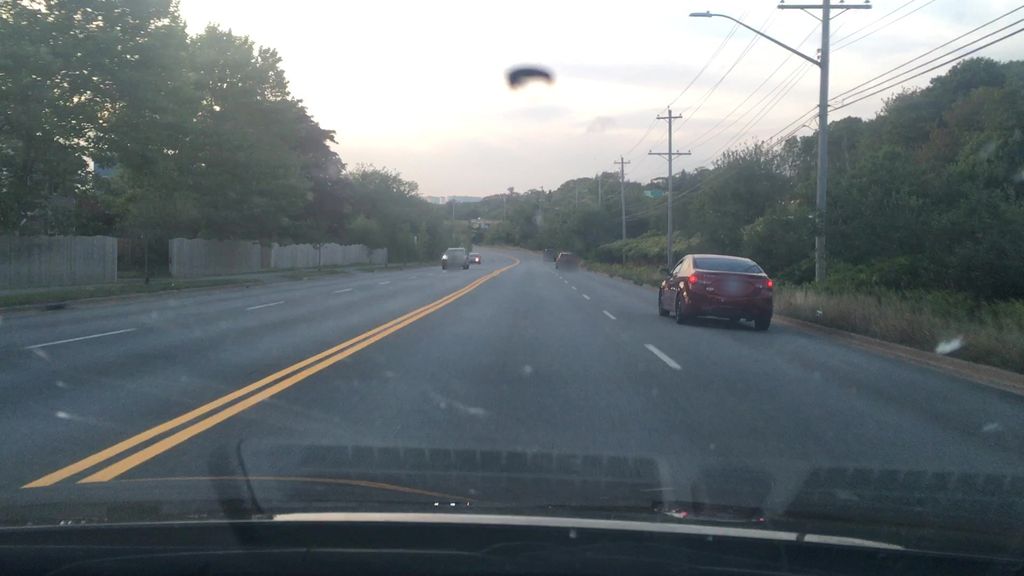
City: halifax